Question: How do I calculate a new coordinate of a point on a circle's circumference ;
i have O(0,0), A(x,y) and i want to calculate B(x',y')
according to the following rule OA = l OB like this
<URL>

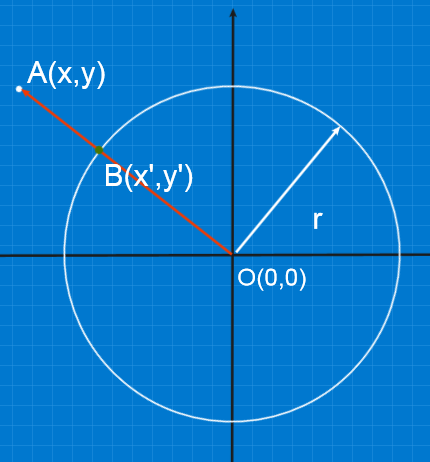
Answer: If I understand correctly, you're doing a projection of a point 'A' onto your circle. Let's say the radius of the circle is 'r' and the distance from the center of the circle to A is 'd'. Then you need 'l' such that 'r = l d', or 'l = r/d'.
For the circle center at the origin, you have 'd = Sqrt(x^2 + y^2)'.